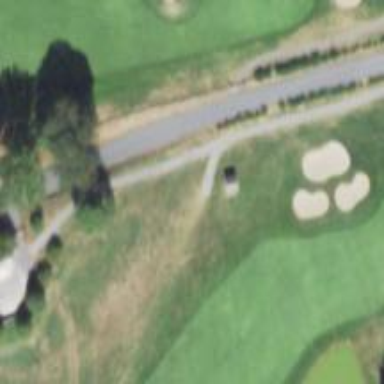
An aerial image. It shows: Path for both roads and golfers.